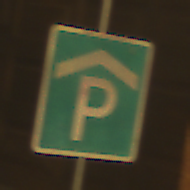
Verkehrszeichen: Parkhaus
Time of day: Night
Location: Outdoor (Urban)
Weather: Clear
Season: NotSpecified
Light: Artificial